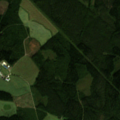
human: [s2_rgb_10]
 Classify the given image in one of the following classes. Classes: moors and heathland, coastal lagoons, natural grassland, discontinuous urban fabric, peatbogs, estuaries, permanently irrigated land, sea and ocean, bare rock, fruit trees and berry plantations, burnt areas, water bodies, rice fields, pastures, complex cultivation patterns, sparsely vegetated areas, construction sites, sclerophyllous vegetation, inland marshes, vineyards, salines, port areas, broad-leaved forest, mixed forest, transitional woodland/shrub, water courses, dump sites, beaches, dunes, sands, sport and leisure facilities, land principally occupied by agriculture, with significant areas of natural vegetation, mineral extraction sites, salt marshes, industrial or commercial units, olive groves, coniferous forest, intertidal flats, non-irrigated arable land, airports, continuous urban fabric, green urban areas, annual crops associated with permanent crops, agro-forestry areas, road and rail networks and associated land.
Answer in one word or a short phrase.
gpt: non-irrigated arable land, land principally occupied by agriculture, with significant areas of natural vegetation, mixed forest, transitional woodland/shrub